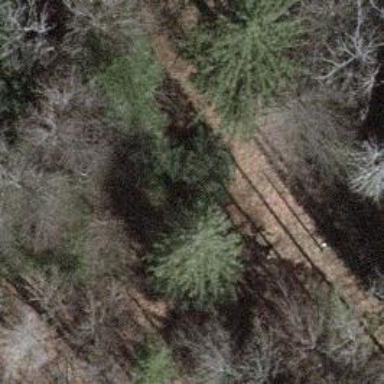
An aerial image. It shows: Rough ground track with grade5 tracktype. The track has very horrible smoothness.